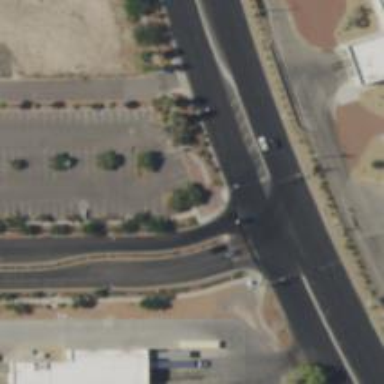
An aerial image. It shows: Solid stop line on the road.